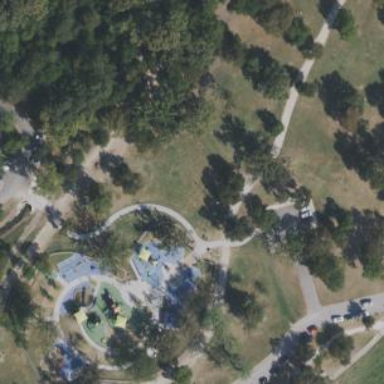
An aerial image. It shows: Playground area for leisure activities on the land.